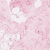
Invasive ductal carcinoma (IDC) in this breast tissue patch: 0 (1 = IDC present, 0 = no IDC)